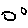
Label: circle